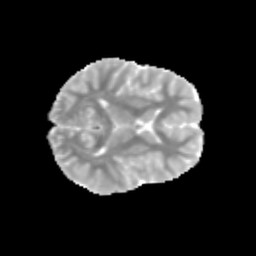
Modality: MD
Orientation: axial
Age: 9
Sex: female
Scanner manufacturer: siemens
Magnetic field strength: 3 T
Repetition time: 3.8 s
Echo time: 0.07 s